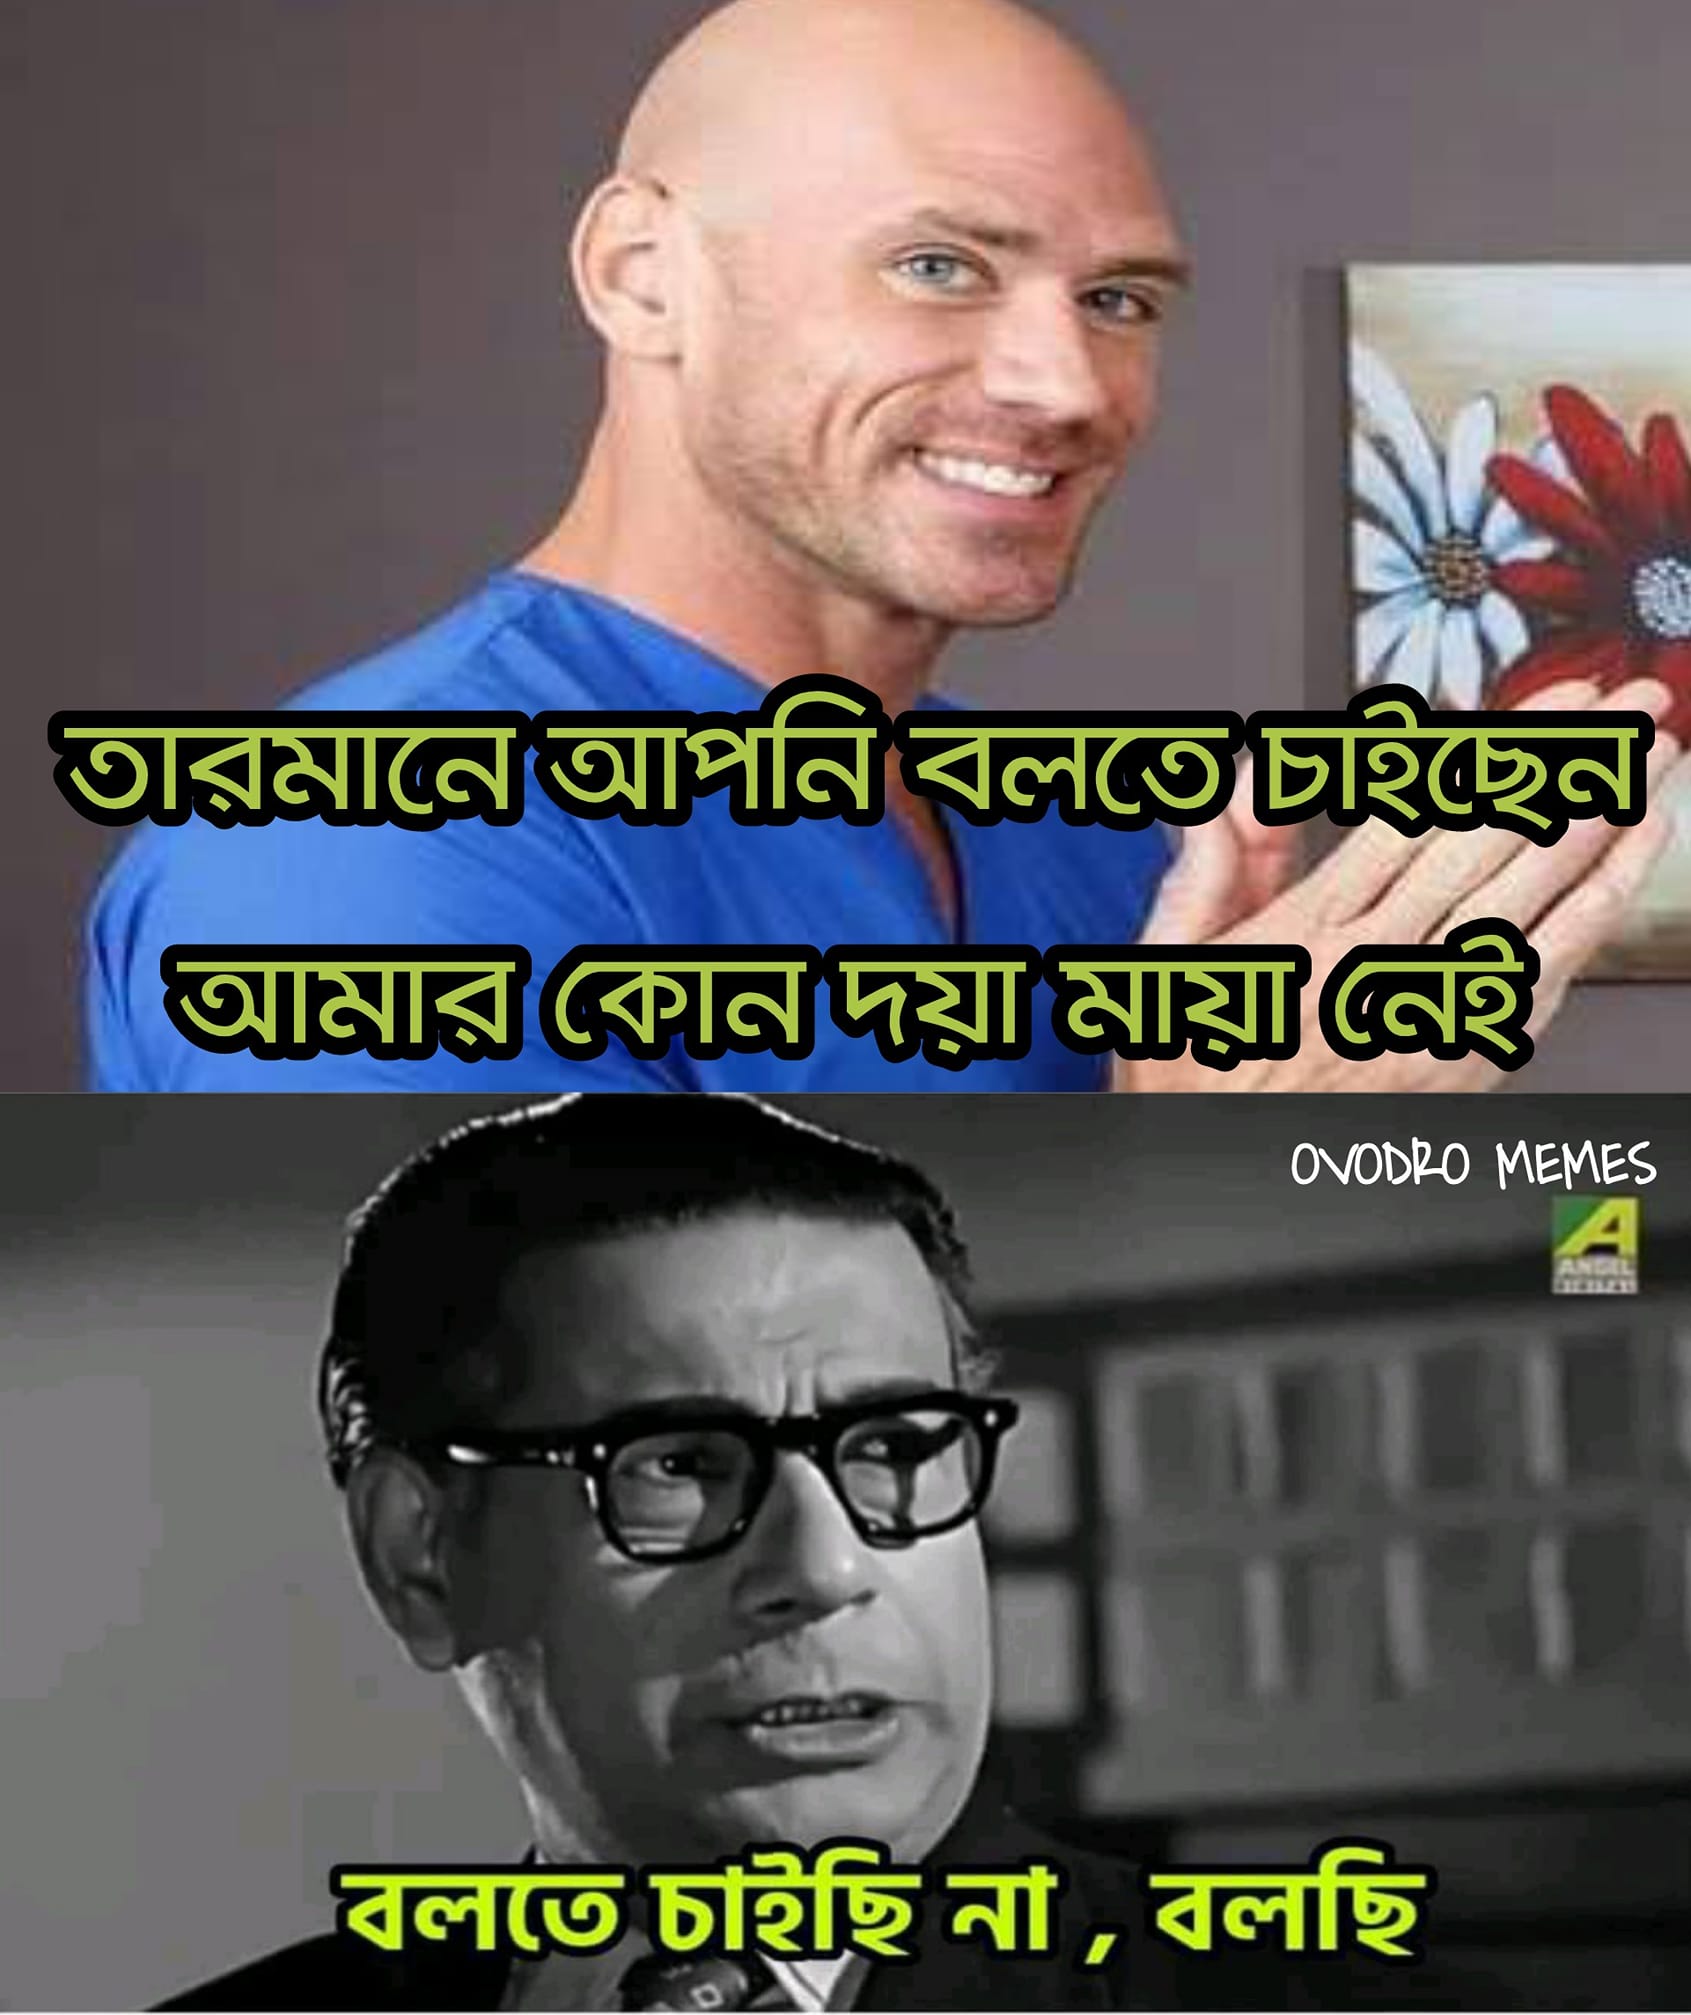
Caption: তারমানে আপনি বলতে চাইছেন  আমার কোন দয়া মায়া নেই    বলতে চাইছি না , বলছি
Label: non-hate